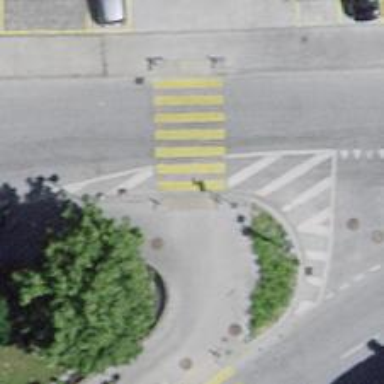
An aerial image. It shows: Kerb barrier.